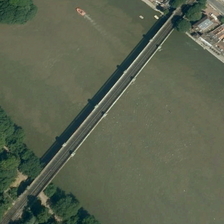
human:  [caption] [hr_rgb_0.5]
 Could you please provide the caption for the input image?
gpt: many green trees are in one side of a river with a bridge over it .

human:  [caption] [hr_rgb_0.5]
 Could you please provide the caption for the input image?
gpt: many green trees are in one side of a river with a bridge over it .

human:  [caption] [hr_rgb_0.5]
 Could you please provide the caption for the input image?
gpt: many green trees are in one side of a river with a bridge over it .

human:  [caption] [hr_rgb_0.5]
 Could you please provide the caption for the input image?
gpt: many green trees are in one side of a river with a bridge over it .

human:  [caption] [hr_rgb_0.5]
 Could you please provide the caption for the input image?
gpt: many green trees are in one side of a river with a bridge over it .